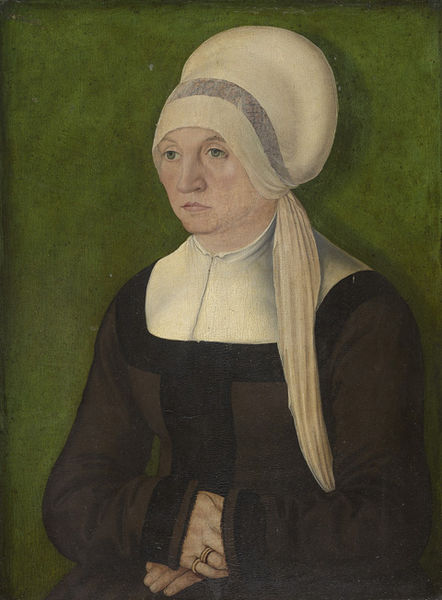
Titel: Bürgersfrau
Künstler: Peter Gertner
Standort: Karlsruhe
Institution: Staatliche Kunsthalle Karlsruhe
Schlagwörter: grün, blue, church, hands, hat, oil, red, religious, white, women, black, blouse, collar, dress, face, female, formal, gold, green, grey, lady, nose, old, painting, portrait, robe, seated, sitting, sleeve, three, woman, gown, looking, maid, oil painting, old woman, brown, hand, sad, frau, skin, background, crossed, folded, girl, head, peasant, german, eyes, bodice, gaze, trim, shadow, bonnet, cap, chin, fur, mother, mouth, scarf, band, model, rope, person, human, arms, neck, pose, renaissance, porträt, eye, headscarf, finger, fingers, northern, lips, long, pale, stare, ernst, paint, dutch, cheek, eyebrows, magd, blank, plain, shirt, cranach, realistic, ring, rings, veil, witch, sleeves, alt, kleid, serious, corset, braun, gemälde, frown, melancholy, cream, tired, flemish, netherlandish, folded hands, basic, thoughtful, tuch, trauer, nase, mund, stern, har, headdress, brows, nun, holbein, 1800, mona lisa, brown dress, angela merkel, ormaybeman, quiet, green background, modeling, solitary, desolation, green eyes, habit, head covering, headpiece, bonnett, portriat, setting, ponytail, wrap, had, auge, sitzen, scraf, madel, mutze, frock, thoughtful old woman, somber woman in dark clothing, stoic, solemn, crossed arms, coif, trimmed, white hat, green ground, religious lady, corsett, long sleeves, grüb, erschöpfung, sober, plain background, neutral expression, three quarters